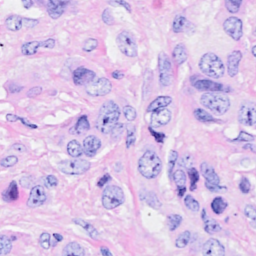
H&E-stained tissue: Breast